Question: I'm generating invoices based on an online office environment. On my local server (win7) everything is working as it should. PDF's are generated perfectly with correct measurements etc. but when generating a pdf via the online server (linux) all the content gets enlarged.
The pdf's hold a header, invoice rules and a footer. All of those hold text and a background-image. This causes the content to go beyond the page dimensions.
Here's an image to illustrate what I mean, left the locally generated pdf and to the right the one generated online. (blanked out some fields)

Thing's I've tried, but with no succes:
- - - -
Does anyone know how to make the PDF look the same on the online server? Is there an argument/parameter I'm missing?
Extra info:
- -
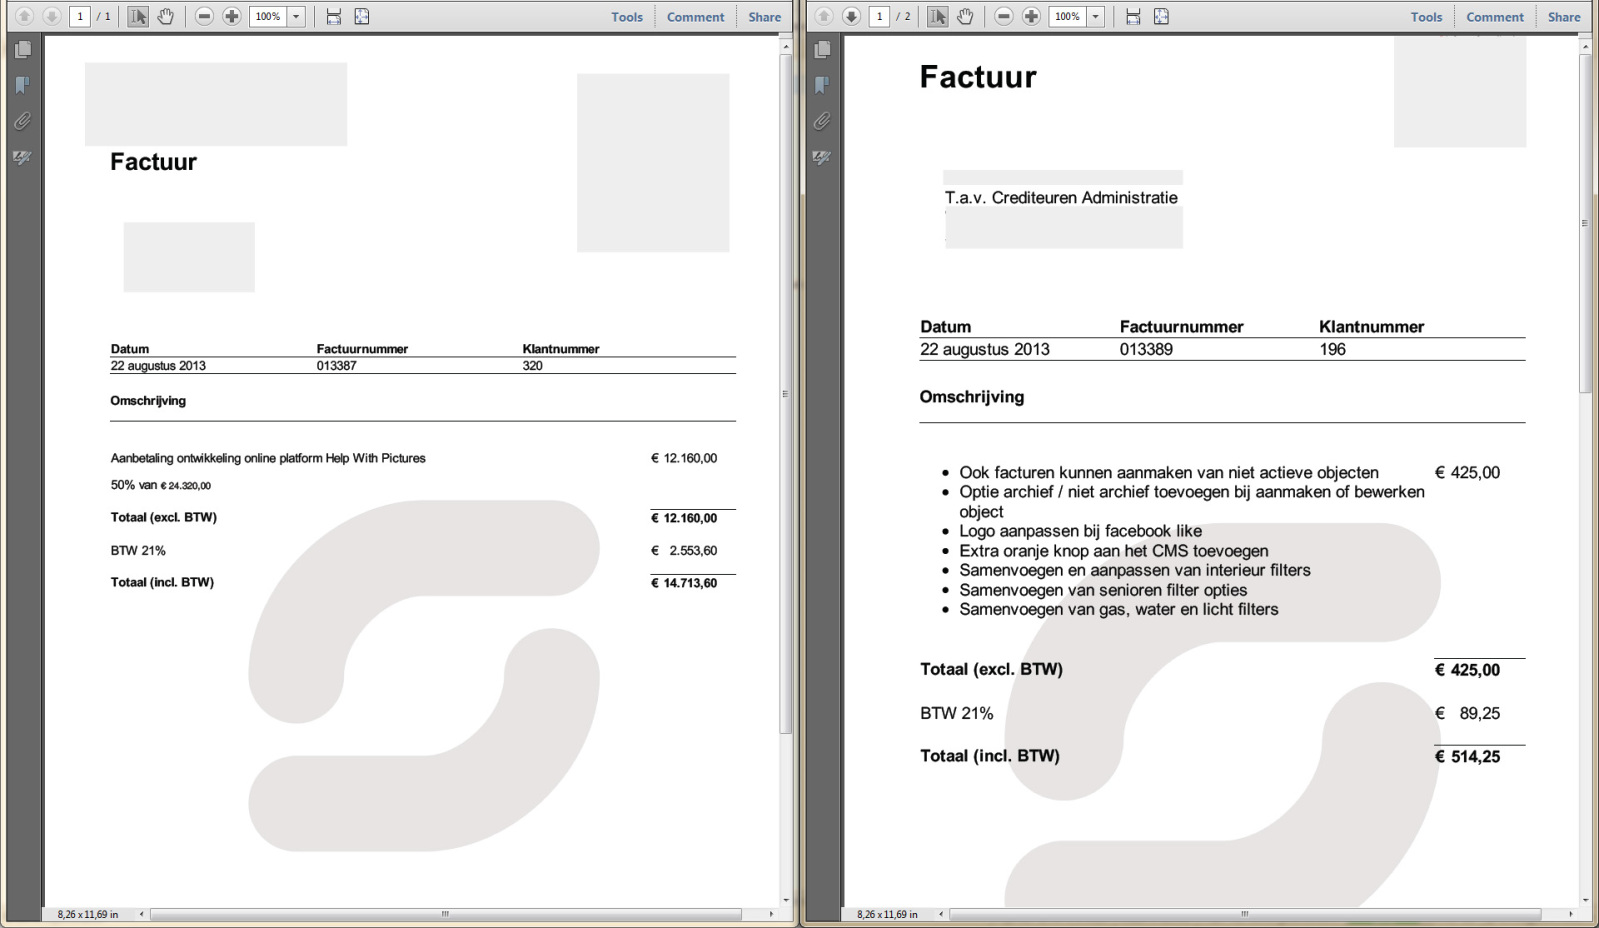
Answer: My colleague fixed the problem this weekend.
He updated wkhtmltopdf but that didnt help.
Then he proceeded to set the max width in pixels and that did the trick. I already had set the max-width and height in mm but had no effect.
This did make the header get positioned wrong, half way accros the page. The fix for this was adding height:0; to it.
The fixes don't make that much sense to me but hey it works :P.
I'm using the following params now:
'''
["disable-smart-shrinking"],
["margin-left" => 0],
["margin-right" => 0],
["page-width" => "210mm"],
["page-height" => "297mm"],
["margin-bottom" => 0],
["header-html" => CUSTOM FUNCTION],
["margin-top" => "90mm"],
["header-spacing" => "90"],
["margin-bottom" => "18mm"],
["footer-html" => CUSTOM FUNCTION],
["javascript-delay" => 1000]
'''